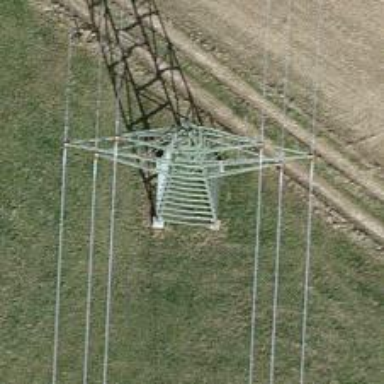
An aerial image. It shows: Towering power structure.